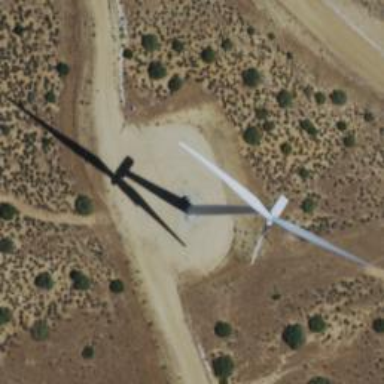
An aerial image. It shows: Wind generator using horizontal axis wind turbines.